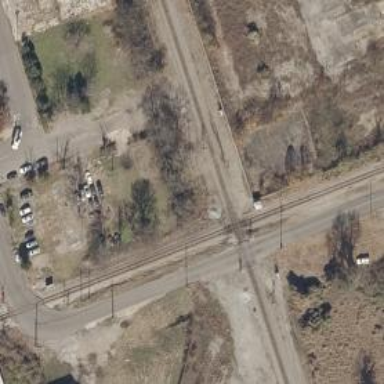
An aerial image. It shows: Railway crossing.